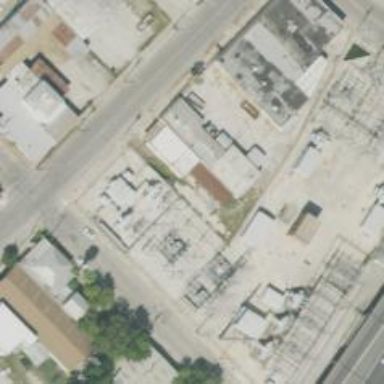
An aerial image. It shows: Distribution level power substation surrounded by fence.